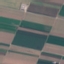
Label: AnnualCrop